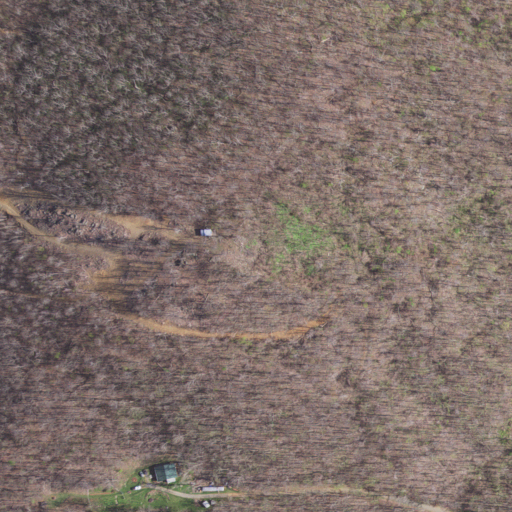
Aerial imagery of mountain in Virginia named The Haycocks containing deciduous forest, open development, and low intensity development